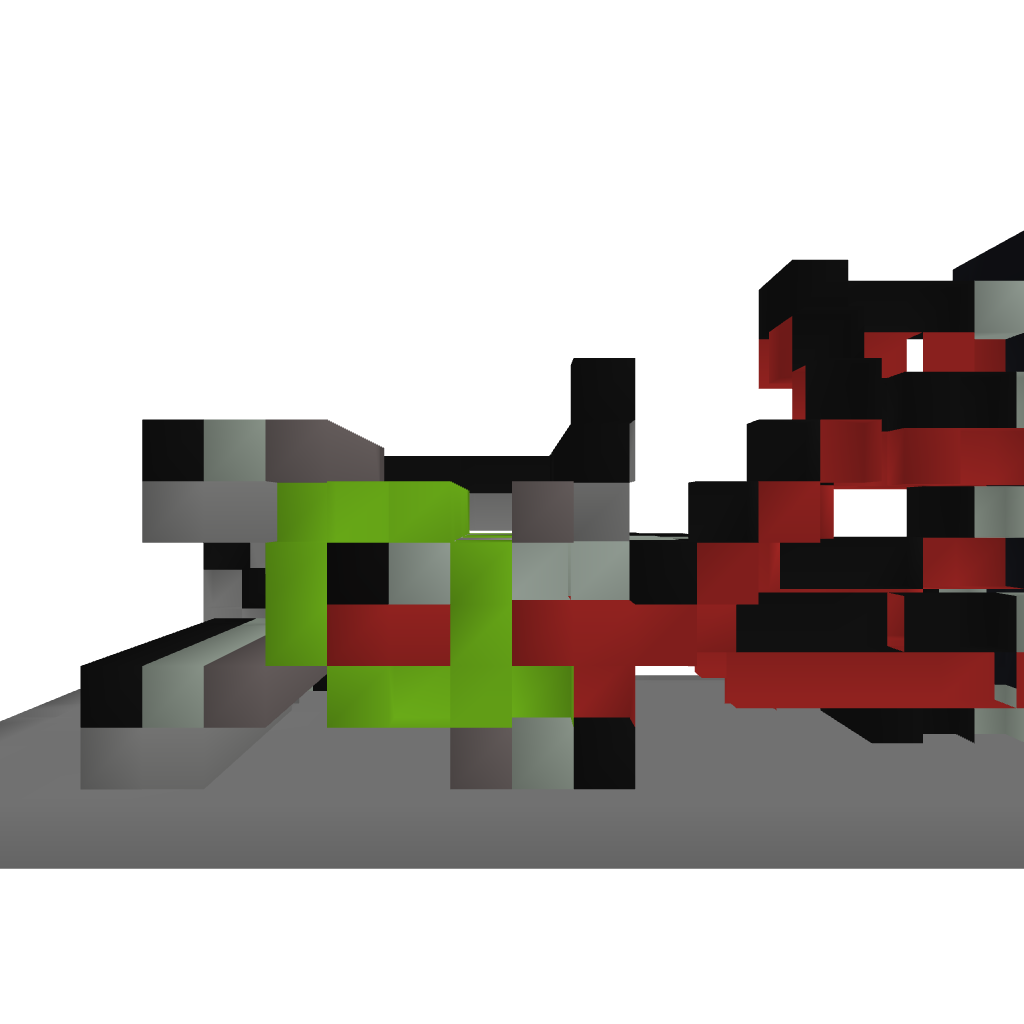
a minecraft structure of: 9-0 Countdown